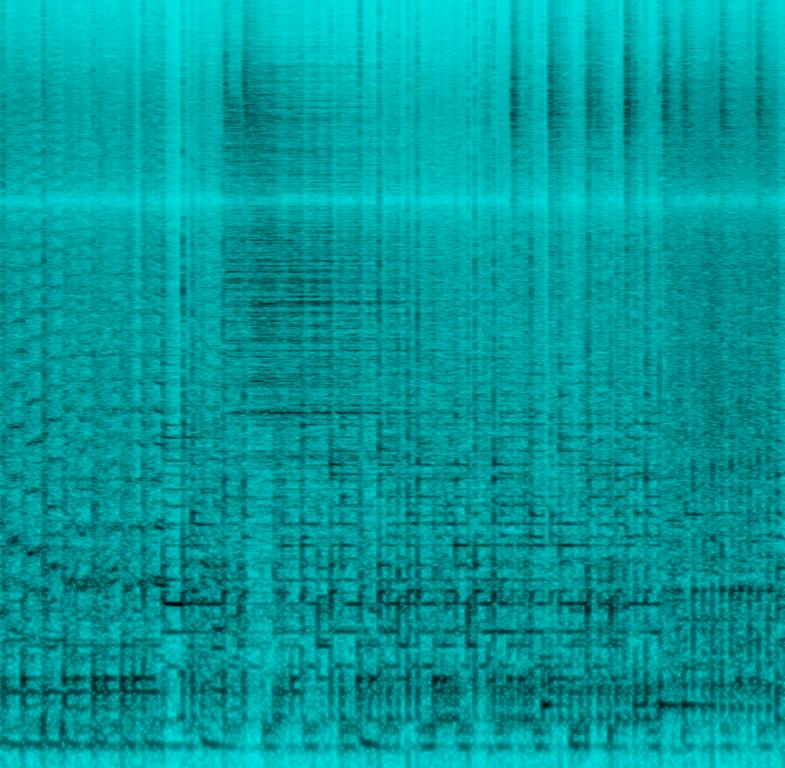
The low quality recording features a live performance of distant trumpet melody, followed by energetic cymbals, snare roll and manically played metallic percussion. It sounds energetic and loud, while the recording is noisy and in mono, as it was probably recorded with a phone.